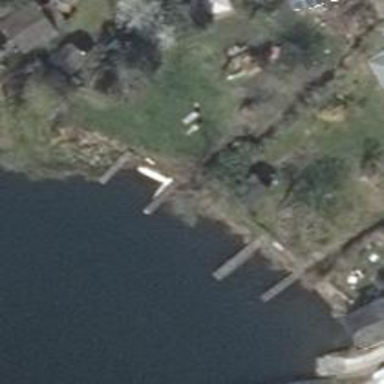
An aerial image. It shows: Man-made pier.